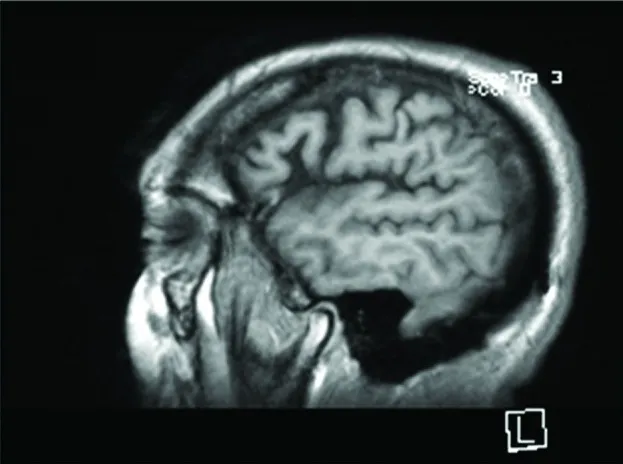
Sagittal images of the brain obtained 9 months earlier demonstrate mild global volume loss for age with widening of the Sylvian fissure bilaterally. Neither evidence of past acute TBI nor white matter abnormalities were noted on fluid-attenuated inversion recovery (FLAIR) imaging.
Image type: radiology (mri)